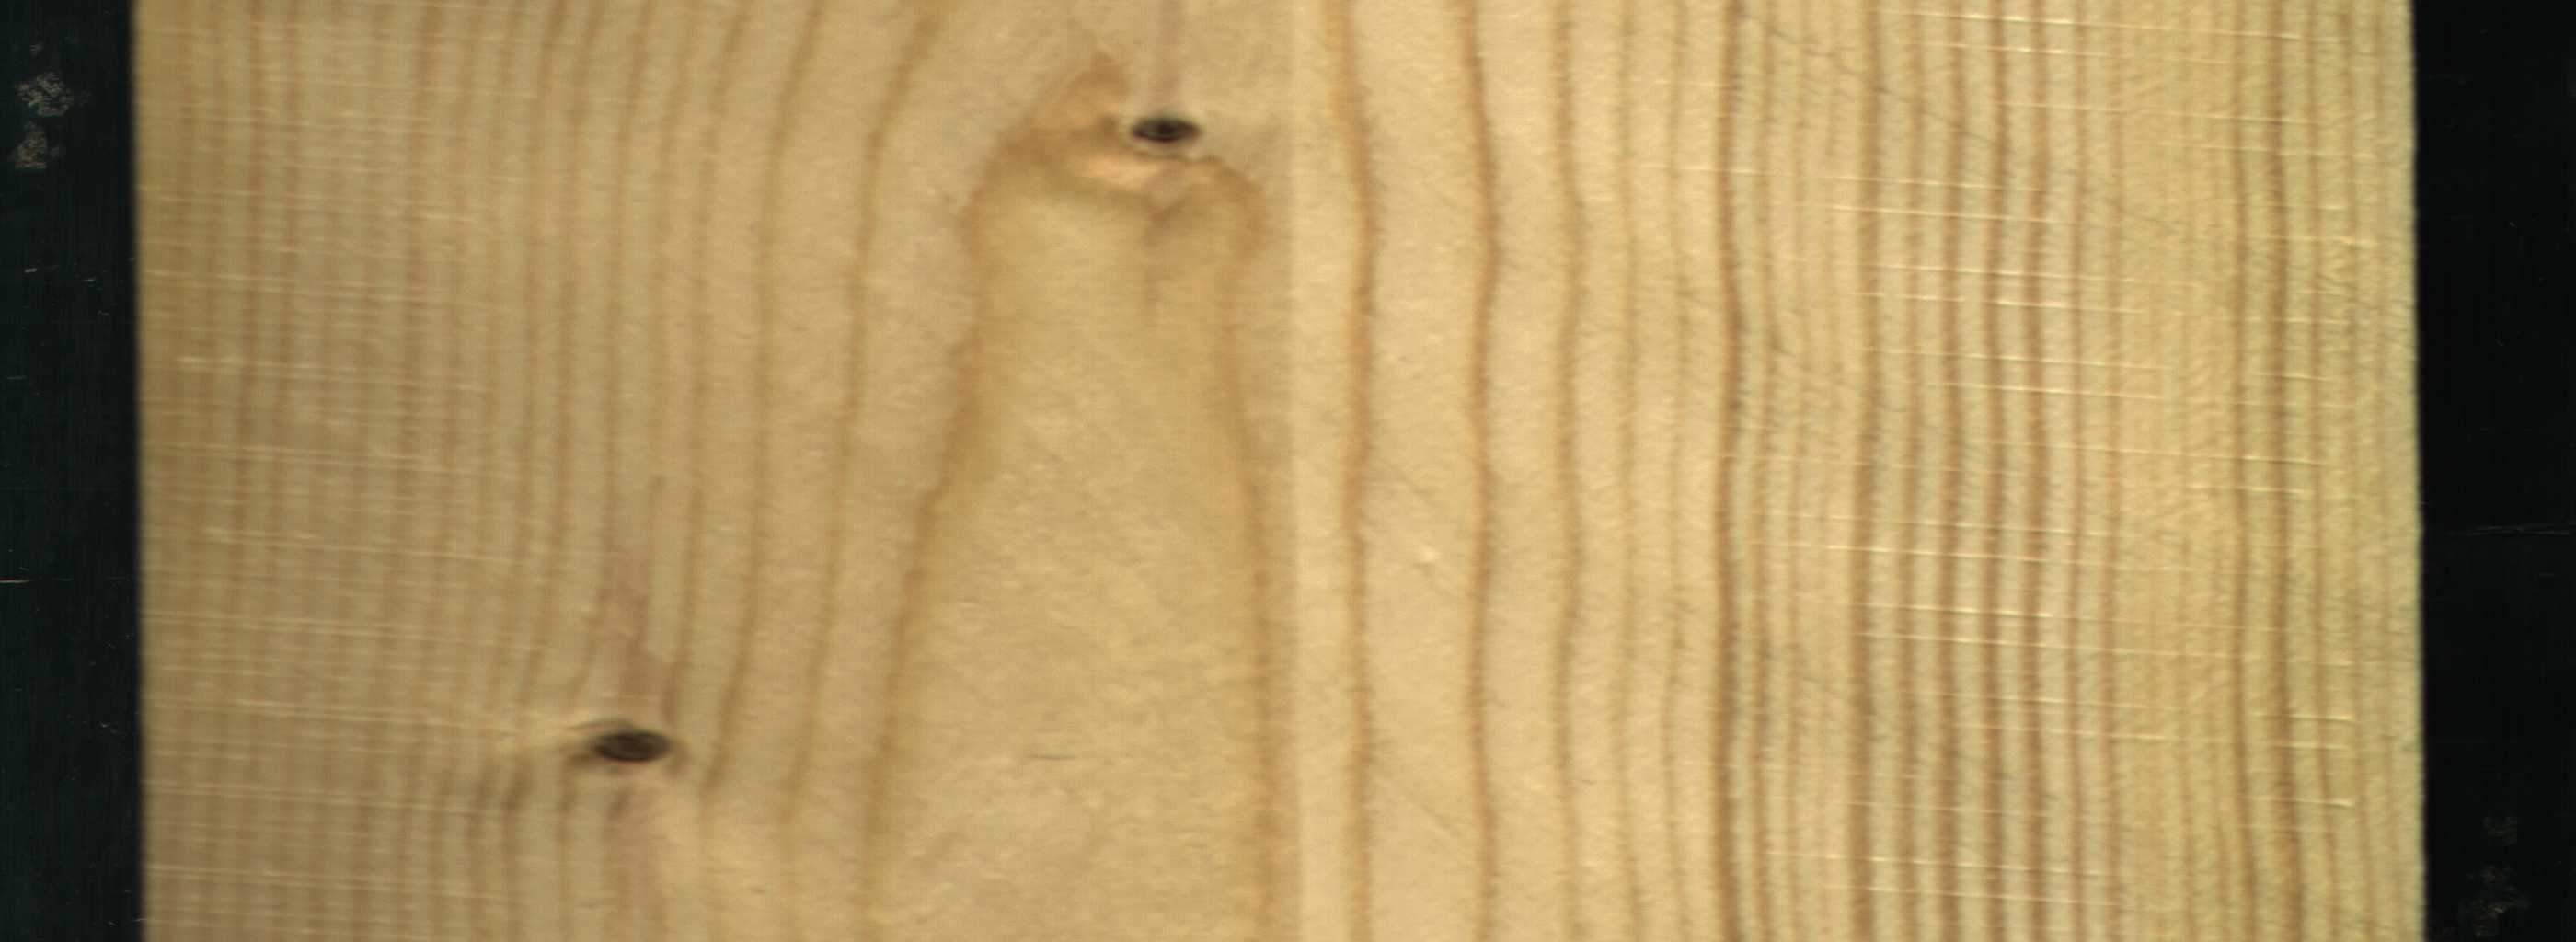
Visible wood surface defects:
Dead_Knot
Dead_Knot